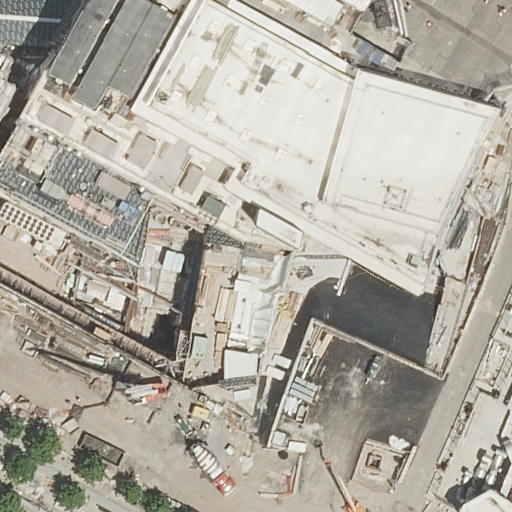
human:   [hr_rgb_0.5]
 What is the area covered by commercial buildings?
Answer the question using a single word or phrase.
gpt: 0m2

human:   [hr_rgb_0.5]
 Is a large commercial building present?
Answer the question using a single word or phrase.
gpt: no

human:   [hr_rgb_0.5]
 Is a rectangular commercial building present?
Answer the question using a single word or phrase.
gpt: no

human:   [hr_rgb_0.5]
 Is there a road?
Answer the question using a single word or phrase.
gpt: yes

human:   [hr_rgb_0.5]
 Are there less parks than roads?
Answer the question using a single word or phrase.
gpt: yes

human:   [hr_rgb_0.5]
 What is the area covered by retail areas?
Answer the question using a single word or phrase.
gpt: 0m2

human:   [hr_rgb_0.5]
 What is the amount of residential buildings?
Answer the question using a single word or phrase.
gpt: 0

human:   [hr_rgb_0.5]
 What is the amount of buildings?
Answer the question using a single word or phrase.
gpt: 2

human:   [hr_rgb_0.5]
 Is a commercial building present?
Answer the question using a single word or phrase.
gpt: no

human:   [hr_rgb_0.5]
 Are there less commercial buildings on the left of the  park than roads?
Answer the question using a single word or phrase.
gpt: yes

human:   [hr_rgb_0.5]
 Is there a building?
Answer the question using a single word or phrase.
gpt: yes

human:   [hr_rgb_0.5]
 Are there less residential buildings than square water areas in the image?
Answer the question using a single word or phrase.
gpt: no

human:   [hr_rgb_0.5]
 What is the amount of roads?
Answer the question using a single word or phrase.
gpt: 5

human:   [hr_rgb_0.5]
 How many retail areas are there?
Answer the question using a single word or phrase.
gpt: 1

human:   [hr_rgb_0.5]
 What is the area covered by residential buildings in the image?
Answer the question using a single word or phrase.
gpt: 0m2

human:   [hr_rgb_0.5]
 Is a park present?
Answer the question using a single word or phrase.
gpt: yes

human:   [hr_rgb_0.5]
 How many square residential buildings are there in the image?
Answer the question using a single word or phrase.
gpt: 0

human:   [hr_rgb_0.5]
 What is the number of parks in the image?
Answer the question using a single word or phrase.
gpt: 1

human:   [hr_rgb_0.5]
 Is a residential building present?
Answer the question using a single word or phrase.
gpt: no

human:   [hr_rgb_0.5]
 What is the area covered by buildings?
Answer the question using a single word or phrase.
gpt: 2852m2

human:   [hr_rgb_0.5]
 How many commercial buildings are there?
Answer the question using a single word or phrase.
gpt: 0

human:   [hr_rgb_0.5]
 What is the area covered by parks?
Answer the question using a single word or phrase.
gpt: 4989m2

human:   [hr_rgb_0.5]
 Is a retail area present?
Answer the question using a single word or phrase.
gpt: yes

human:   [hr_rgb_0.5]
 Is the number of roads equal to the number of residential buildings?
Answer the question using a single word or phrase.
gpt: no

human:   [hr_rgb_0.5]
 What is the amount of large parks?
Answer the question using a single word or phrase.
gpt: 1

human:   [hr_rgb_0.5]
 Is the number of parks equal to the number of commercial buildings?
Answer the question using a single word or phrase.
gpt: no

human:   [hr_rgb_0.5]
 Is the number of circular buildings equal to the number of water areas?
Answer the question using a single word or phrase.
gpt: yes

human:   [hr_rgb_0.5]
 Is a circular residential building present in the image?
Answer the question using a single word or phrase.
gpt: no

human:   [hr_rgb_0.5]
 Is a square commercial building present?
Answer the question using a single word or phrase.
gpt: no

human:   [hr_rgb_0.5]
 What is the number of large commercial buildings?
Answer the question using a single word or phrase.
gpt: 0

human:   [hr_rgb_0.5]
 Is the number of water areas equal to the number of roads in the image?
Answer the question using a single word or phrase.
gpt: no

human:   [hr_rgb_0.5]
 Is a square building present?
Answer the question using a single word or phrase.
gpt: no

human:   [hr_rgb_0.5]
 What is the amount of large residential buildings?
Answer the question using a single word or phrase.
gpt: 0

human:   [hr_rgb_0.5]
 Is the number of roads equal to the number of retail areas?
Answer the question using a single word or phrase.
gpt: no

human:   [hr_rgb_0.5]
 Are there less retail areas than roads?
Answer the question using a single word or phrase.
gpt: yes

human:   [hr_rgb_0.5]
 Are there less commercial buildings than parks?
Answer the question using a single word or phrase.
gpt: yes

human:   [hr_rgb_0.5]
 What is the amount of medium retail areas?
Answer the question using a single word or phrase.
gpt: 0

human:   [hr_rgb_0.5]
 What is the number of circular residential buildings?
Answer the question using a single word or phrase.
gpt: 0

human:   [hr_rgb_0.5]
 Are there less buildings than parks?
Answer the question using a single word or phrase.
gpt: no

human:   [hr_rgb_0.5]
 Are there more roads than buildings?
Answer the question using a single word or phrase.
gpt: yes

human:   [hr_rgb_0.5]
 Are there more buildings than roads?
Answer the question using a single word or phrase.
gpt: no

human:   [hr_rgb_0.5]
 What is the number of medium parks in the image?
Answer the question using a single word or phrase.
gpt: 0

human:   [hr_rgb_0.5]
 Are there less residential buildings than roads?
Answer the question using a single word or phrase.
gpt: yes

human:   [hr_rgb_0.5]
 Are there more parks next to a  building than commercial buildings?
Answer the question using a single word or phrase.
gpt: yes

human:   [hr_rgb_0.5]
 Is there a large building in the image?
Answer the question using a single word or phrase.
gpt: yes

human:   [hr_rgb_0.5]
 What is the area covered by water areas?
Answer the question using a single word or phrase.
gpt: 0m2

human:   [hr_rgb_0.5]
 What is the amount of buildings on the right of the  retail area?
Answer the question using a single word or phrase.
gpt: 2

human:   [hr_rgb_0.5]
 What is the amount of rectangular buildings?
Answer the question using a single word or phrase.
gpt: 1

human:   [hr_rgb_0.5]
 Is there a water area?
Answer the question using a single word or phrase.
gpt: no

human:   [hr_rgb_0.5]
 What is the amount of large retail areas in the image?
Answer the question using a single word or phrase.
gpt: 0

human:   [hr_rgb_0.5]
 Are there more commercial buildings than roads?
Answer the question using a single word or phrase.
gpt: no

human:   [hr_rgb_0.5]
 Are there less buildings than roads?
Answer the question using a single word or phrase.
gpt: yes

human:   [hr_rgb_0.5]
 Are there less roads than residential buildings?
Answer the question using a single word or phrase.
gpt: no

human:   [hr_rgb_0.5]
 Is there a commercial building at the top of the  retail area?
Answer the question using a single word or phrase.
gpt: no

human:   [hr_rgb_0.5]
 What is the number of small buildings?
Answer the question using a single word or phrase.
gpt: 1

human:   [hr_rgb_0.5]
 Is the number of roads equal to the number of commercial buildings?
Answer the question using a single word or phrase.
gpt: no

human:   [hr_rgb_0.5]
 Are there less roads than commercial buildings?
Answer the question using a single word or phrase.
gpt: no

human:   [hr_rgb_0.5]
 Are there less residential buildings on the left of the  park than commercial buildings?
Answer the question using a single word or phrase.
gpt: no

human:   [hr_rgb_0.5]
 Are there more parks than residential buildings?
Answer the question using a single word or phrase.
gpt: yes

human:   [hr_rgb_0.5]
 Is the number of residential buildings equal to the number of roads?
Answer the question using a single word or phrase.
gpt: no

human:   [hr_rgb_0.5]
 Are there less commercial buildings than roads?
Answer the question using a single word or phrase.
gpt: yes

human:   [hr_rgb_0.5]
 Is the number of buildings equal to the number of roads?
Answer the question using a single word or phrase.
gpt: no

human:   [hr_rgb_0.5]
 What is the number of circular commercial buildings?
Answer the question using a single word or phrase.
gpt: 0

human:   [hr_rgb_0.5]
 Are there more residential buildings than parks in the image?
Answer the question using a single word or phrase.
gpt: no